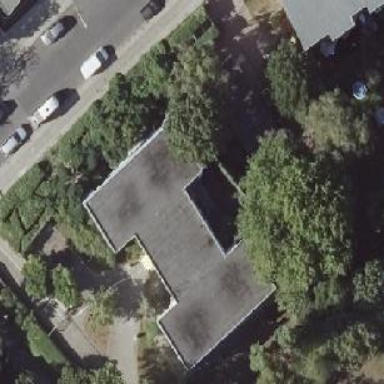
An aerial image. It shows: School building.